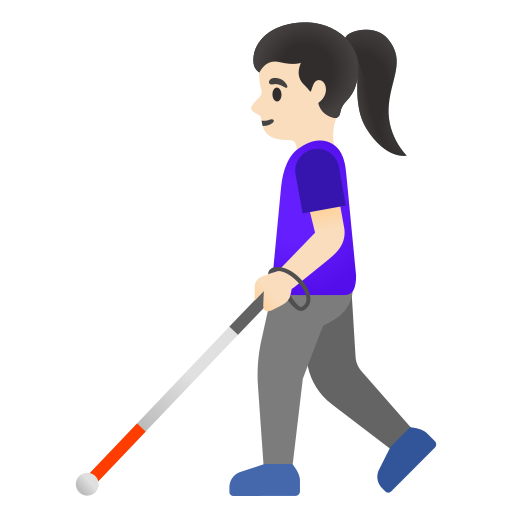
Emoji: 👩🏻‍🦯